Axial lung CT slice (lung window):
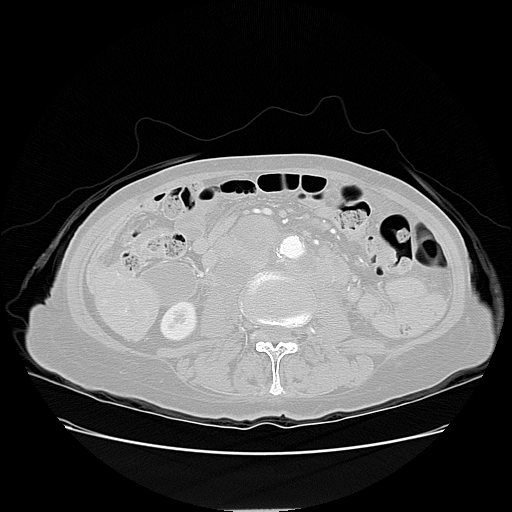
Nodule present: no